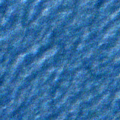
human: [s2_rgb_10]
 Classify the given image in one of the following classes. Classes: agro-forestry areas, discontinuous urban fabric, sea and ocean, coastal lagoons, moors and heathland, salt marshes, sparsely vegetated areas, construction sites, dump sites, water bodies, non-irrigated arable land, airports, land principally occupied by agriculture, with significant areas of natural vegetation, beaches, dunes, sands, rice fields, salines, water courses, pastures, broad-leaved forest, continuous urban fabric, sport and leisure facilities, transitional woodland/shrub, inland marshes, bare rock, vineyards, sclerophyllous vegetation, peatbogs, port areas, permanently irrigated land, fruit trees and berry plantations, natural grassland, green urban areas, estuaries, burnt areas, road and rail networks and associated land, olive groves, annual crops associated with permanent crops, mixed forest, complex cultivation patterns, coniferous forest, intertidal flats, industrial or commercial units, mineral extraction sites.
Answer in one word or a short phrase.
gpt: sea and ocean